Question: Hi I want to create an html input field with a hints menu. The effect should be like the image below. After clicking on the input field, the dropdown menu appears.

I wonder whether there are any plug-in or code example doing something similar?
Thank yoU!
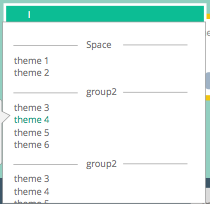
Answer: Here's a <URL>
'''
<input type="text">
<div class="hints-menu">
<span class="hints-title">Title 1</span>
<span class="hint" title="Some title">Item 1</span>
<span class="hint" title="Some title">Item 2</span>
<span class="hint" title="Some title">Item 3</span>
<span class="hints-title">Title 2</span>
<span class="hint" title="Some title">Item 4</span>
<span class="hint" title="Some title">Item 5</span>
<span class="hints-title">Title 3</span>
<span class="hint" title="Some title">Item 6</span>
<span class="hint" title="Some title">Item 7</span>
<span class="hint" title="Some title">Item 8</span>
<span class="hint" title="Some title">Item 9</span>
</div>
'''
---
'''
input {
width: 252px;
height: 28px;
padding: 0 4px;
line-height: 20px;
border: 1px solid #ddd;
border-radius: 4px;
-moz-border-radius: 4px;
-webkit-border-radius: 4px;
}
input:focus {
outline: none;
}
input:focus + .hints-menu {
display: block;
}
.hints-menu {
background: #fff;
position: relative;
display: none;
width: 240px;
margin-top: 10px;
padding: 10px;
border: 1px solid #ddd;
border-radius: 4px;
-moz-border-radius: 4px;
-webkit-border-radius: 4px;
}
.hints-menu:before,
.hints-menu:after {
bottom: 100%;
left: 83%;
border: solid transparent;
content: "";
height: 0;
width: 0;
position: absolute;
pointer-events: none;
}
.hints-menu:before {
border-color: transparent;
border-bottom-color: #ddd;
border-width: 9px;
margin-left: -9px;
}
.hints-menu:after {
border-color: transparent;
border-bottom-color: #fff;
border-width: 8px;
margin-left: -8px;
}
.hints-title,
.hint {
display: block;
width: 100%;
height: 22px;
line-height: 22px;
color: #555;
}
.hints-title {
margin: 5px 0;
text-align: center;
font-size: 15px;
}
.hint {
cursor: pointer;
font-size: 14px;
}
.hint:hover {
color: #6fa024;
}
'''
and for '.hint' title you can use <URL>